You are looking at the envelope spectrum of a bearing's vibration signal. The marked vertical lines are the theoretical fault frequencies for the outer race, inner race, rolling elements, and cage. Determine the bearing's health state. Answer with exactly one of: normal, inner_race, outer_race, ball.
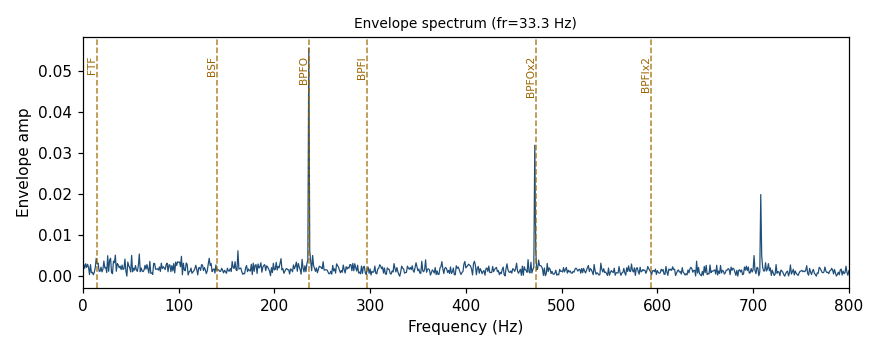
Answer: outer_race